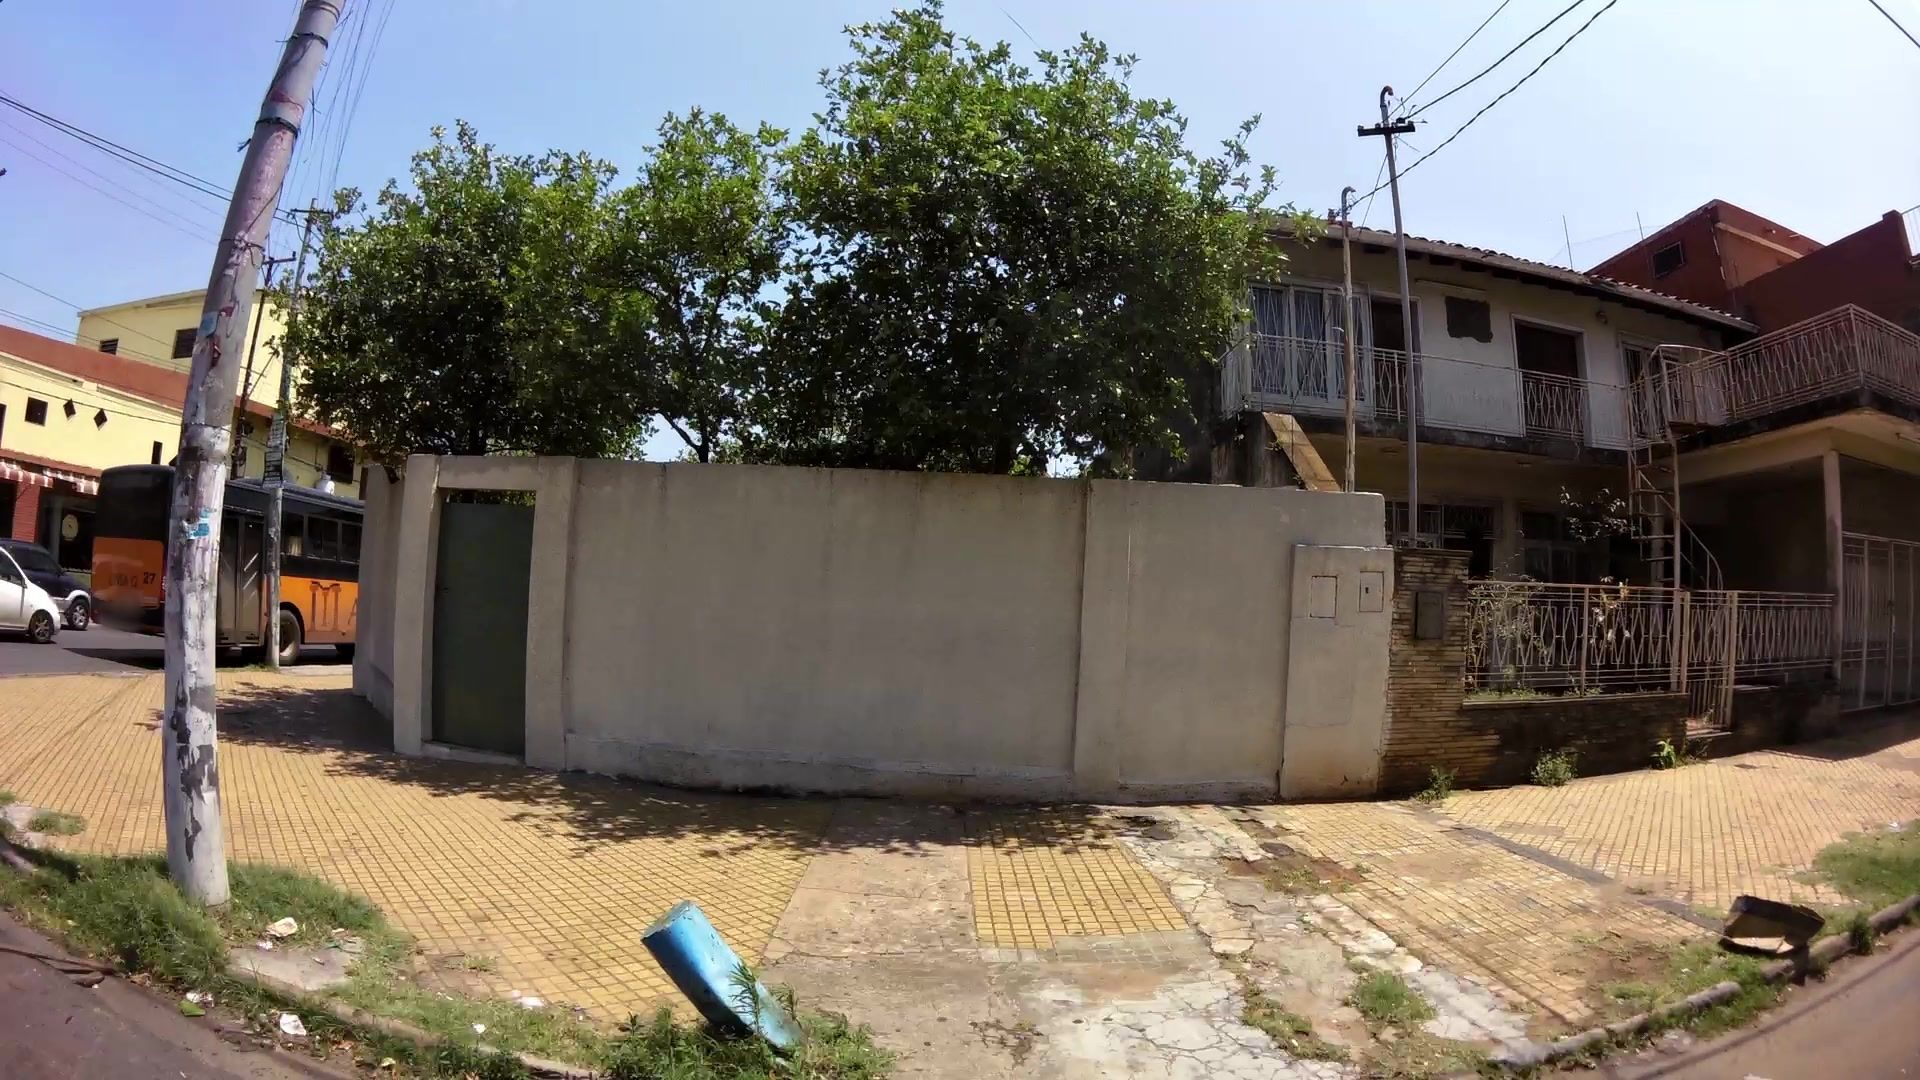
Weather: clear
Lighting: day
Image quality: good
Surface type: cycling surface
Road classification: residential
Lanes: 2.0
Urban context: urban centre
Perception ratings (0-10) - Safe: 2.16, Lively: 4.56, Beautiful: 2.6, Boring: 2.86, Depressing: 5.09, Wealthy: 3.21